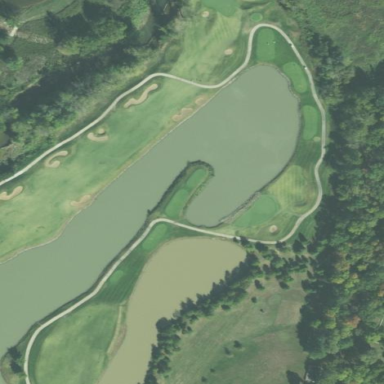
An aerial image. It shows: Water hazard in golf course. The hazard is natural water feature.